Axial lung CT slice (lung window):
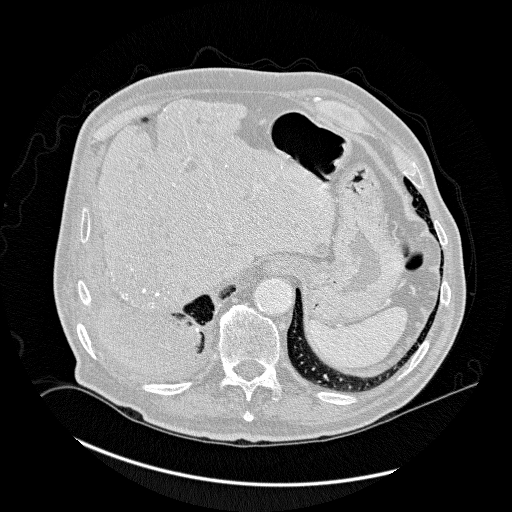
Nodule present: no